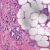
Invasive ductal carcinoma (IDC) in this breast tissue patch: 0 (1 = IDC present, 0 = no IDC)